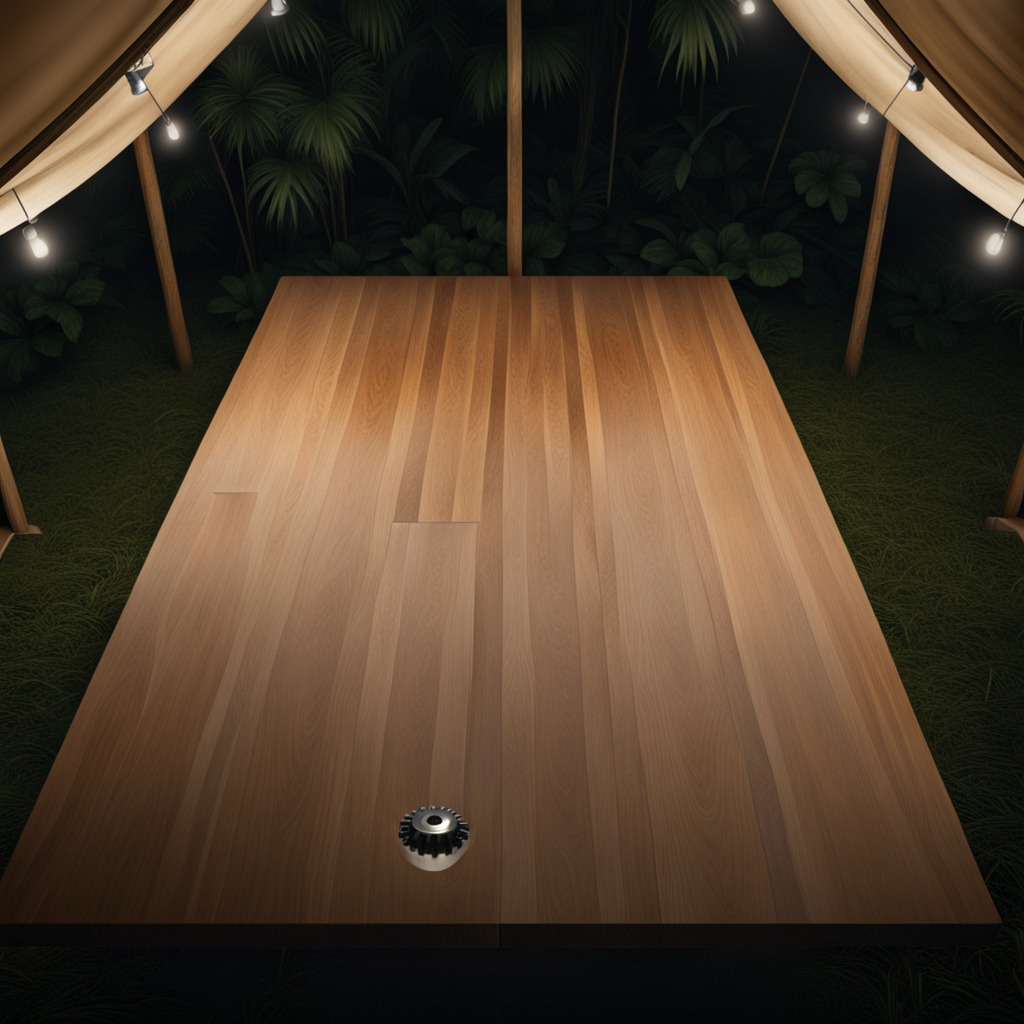
A steel gear with teeth is lying on a wooden table inside a jungle field workshop tent at night.